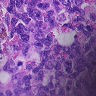
Metastatic tissue present: no